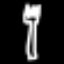
Label: fork